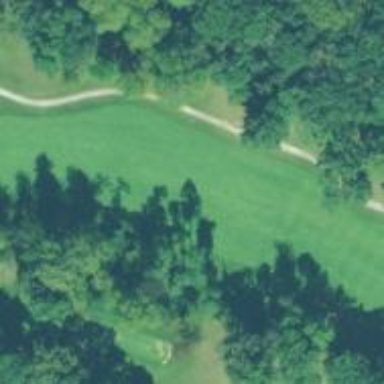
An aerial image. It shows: Path used for both walking and golf.